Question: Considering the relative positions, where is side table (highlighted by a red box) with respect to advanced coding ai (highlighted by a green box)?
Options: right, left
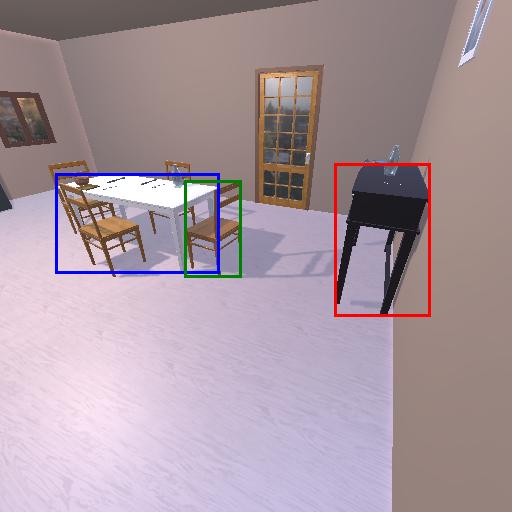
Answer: right